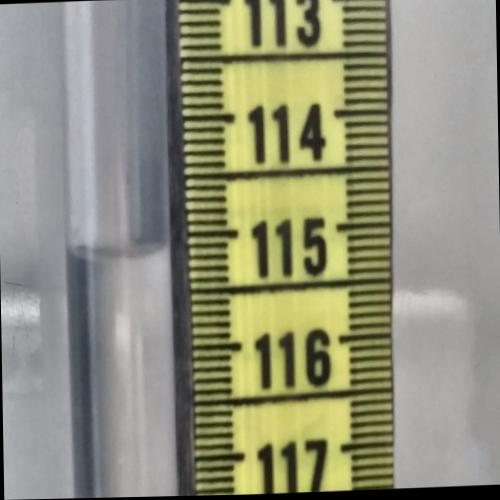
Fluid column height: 115.1 cm